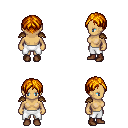
a pixel art fantasy rpg character, female body template, human, tanned skin, leather shoulder armor, white pants, dark blonde parted hairstyle, brown shoes, four views (front, back, left, right), 2x2 character sprite sheet, small pixel art, hard edges, no anti-aliasing